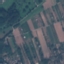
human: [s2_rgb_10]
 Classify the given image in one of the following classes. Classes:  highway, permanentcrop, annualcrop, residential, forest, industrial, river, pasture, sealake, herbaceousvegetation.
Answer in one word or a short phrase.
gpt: PermanentCrop